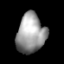
Tissue: lung
Cell type: Others
Senescence score: 0.5946
Nuclear area (px): 1098
Mean DAPI intensity: 153.295